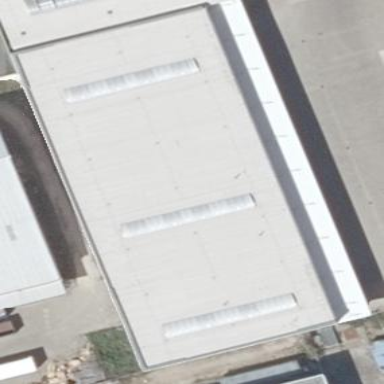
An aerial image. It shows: Industrial building.